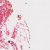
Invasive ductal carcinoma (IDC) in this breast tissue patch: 0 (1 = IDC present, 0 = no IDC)